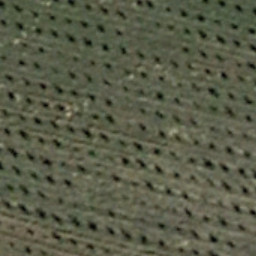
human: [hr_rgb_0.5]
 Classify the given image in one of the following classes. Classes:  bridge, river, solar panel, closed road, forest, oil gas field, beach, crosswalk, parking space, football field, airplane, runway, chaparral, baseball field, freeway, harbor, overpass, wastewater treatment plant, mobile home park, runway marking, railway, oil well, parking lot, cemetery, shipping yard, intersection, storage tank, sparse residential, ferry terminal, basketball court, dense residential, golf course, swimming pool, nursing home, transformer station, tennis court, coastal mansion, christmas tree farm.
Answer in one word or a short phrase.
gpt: christmas tree farm